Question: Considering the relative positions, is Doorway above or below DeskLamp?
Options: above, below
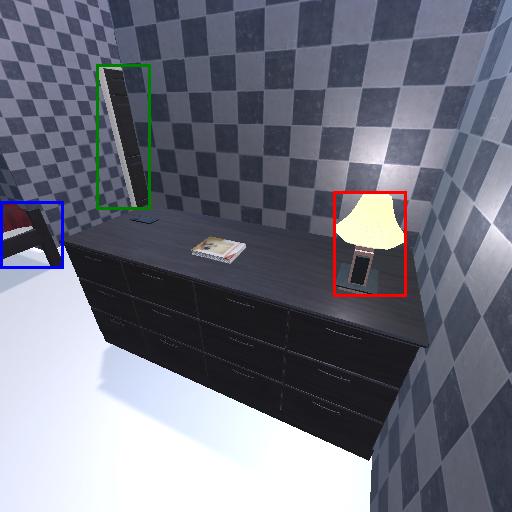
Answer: above